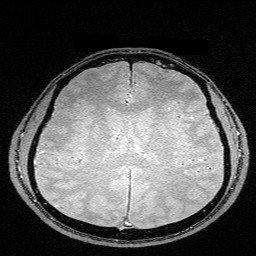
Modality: FLASH
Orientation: coronal
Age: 31
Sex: male